Question: I am trying to achieve this:

how is this possible in css? i saw some jsfiddle code but they seem to be pretty complex.
can someone pls help me?
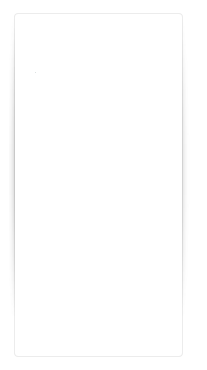
Answer: Try:
'''
<div class="box effect">
<h3>Effect</h3>
</div>
'''
'''
.box h3{
text-align:center;
position:relative;
top:80px;
}
.box {
width:70%;
height:200px;
background:#FFF;
margin:40px auto;
}
.effect
{
position:relative;
-webkit-box-shadow:0 1px 4px rgba(0, 0, 0, 0.3), 0 0 40px rgba(0, 0, 0, 0.1) inset;
-moz-box-shadow:0 1px 4px rgba(0, 0, 0, 0.3), 0 0 40px rgba(0, 0, 0, 0.1) inset;
box-shadow:0 1px 4px rgba(0, 0, 0, 0.3), 0 0 40px rgba(0, 0, 0, 0.1) inset;
}
.effect:before, .effect:after
{
content:"";
position:absolute;
z-index:-1;
-webkit-box-shadow:0 0 20px rgba(0,0,0,0.8);
-moz-box-shadow:0 0 20px rgba(0,0,0,0.8);
box-shadow:0 0 20px rgba(0,0,0,0.8);
top:10px;
bottom:10px;
left:0;
right:0;
-moz-border-radius:100px / 10px;
border-radius:100px / 10px;
}
.effect:after
{
right:10px;
left:auto;
-webkit-transform:skew(8deg) rotate(3deg);
-moz-transform:skew(8deg) rotate(3deg);
-ms-transform:skew(8deg) rotate(3deg);
-o-transform:skew(8deg) rotate(3deg);
transform:skew(8deg) rotate(3deg);
}
'''
<URL>